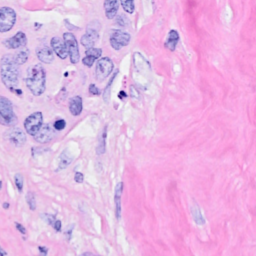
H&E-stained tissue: Breast